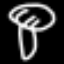
Label: mushroom